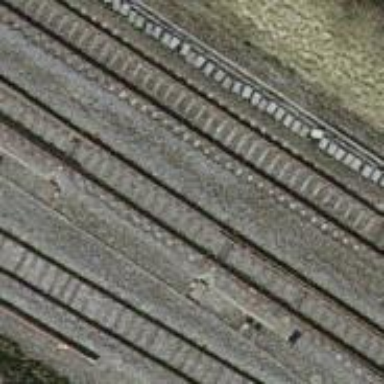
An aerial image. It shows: Railway switch.